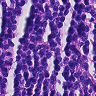
Metastatic tissue present: no